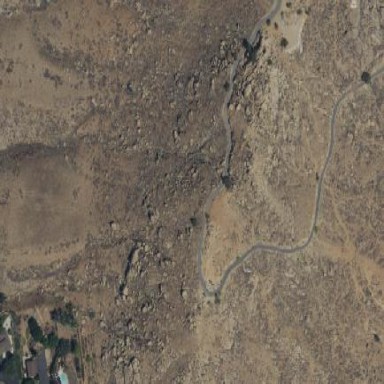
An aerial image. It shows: Landscape dominated by bare rock.